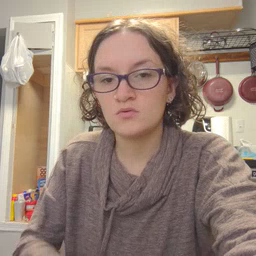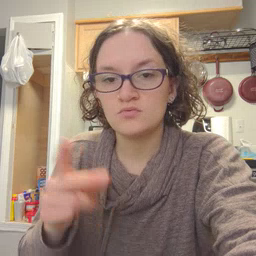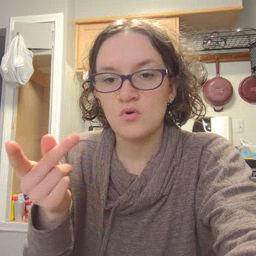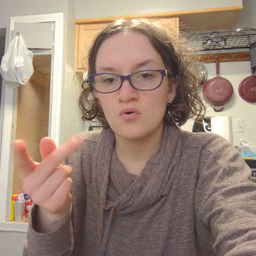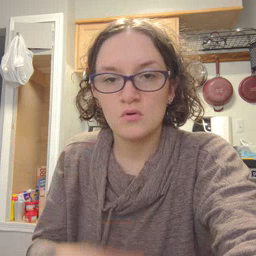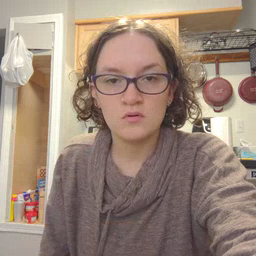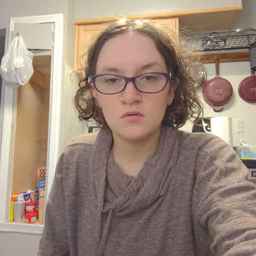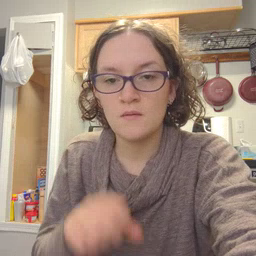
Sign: dog